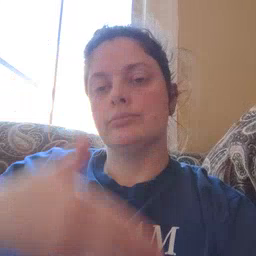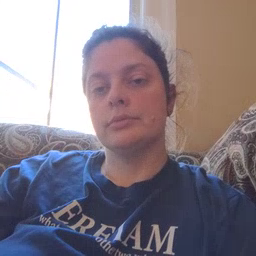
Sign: glasswindow